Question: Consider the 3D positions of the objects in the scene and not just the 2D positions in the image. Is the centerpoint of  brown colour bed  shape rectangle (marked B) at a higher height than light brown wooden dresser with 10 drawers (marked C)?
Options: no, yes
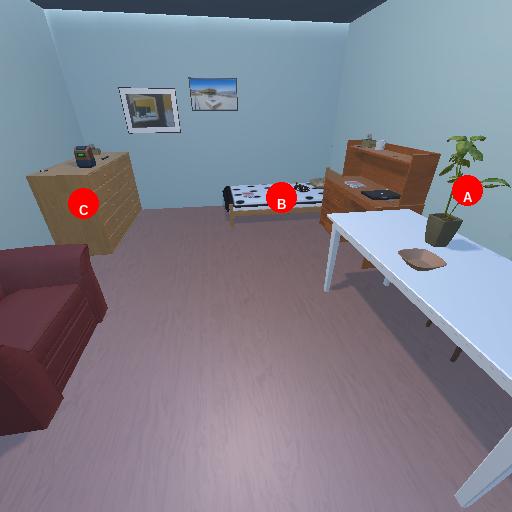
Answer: no